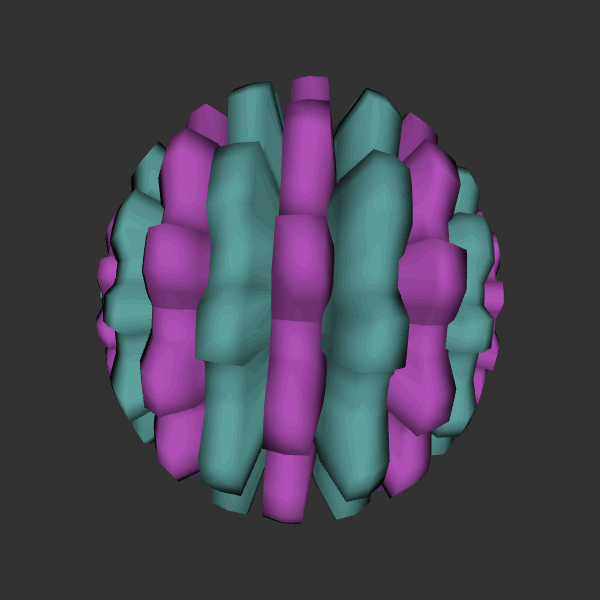
Background: dark